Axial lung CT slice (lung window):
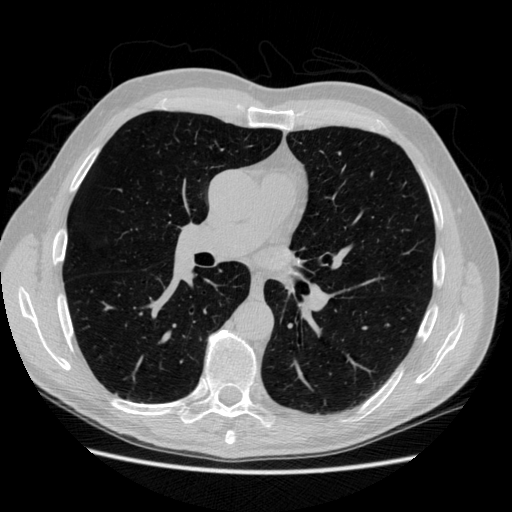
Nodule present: no